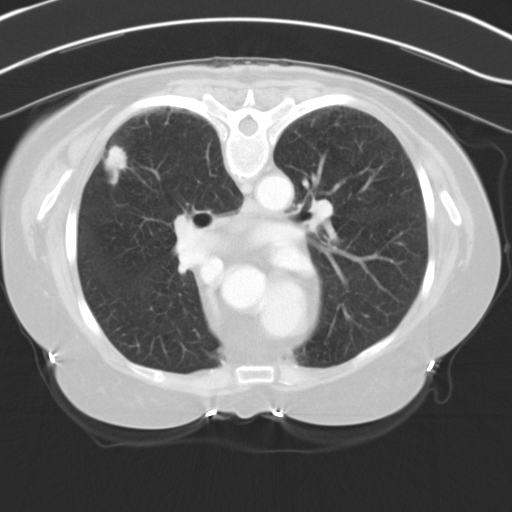
Survival: Long